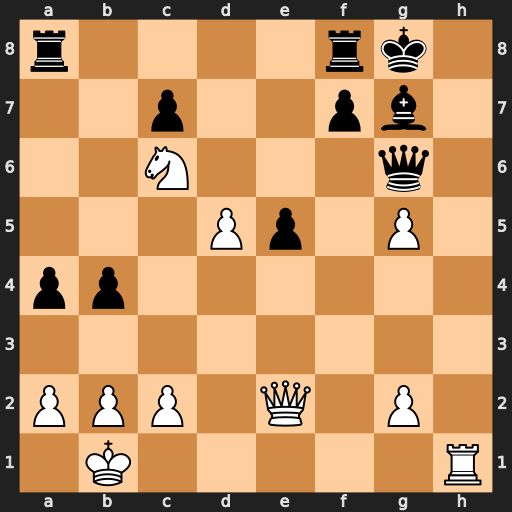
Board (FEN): r4rk1/2p2pb1/2N3q1/3Pp1P1/pp6/8/PPP1Q1P1/1K5R
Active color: w
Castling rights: -
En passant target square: -
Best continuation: Ne7#